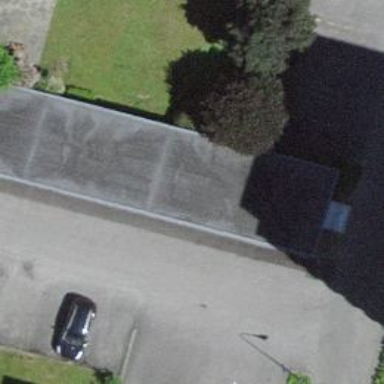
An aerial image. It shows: Garage.